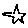
Label: star